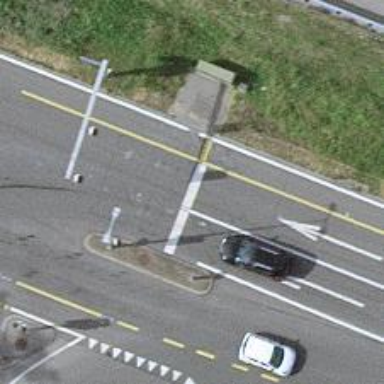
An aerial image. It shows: Road with traffic signals.